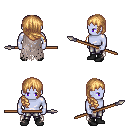
a pixel art fantasy rpg character, male body template, dark elf, purple skin, gray tattered cape, metal pants, light blonde right-swept hairstyle, black shoes, spear, four views (front, back, left, right), 2x2 character sprite sheet, small pixel art, hard edges, no anti-aliasing